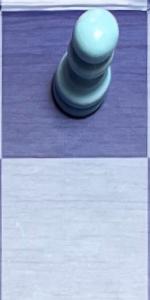
Label: Empty